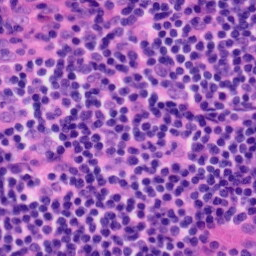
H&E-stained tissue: Tonsil